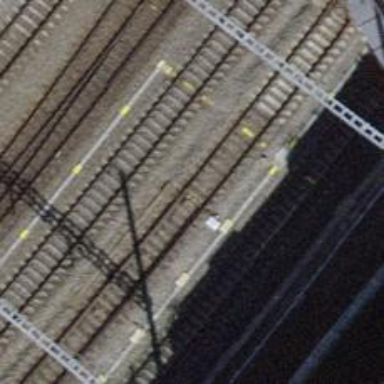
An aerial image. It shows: Single-track electrified railway with contact line.